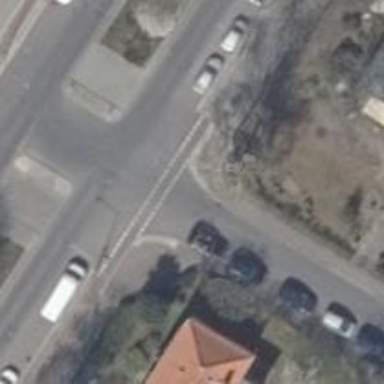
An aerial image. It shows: Road with "give way" sign.